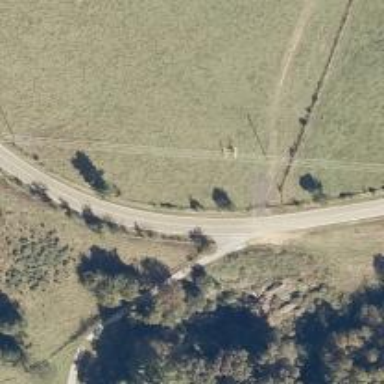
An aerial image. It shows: Driveway leading to service road.